Question: wxpython: How to change TreeListCtrl headers background color?
See picture:

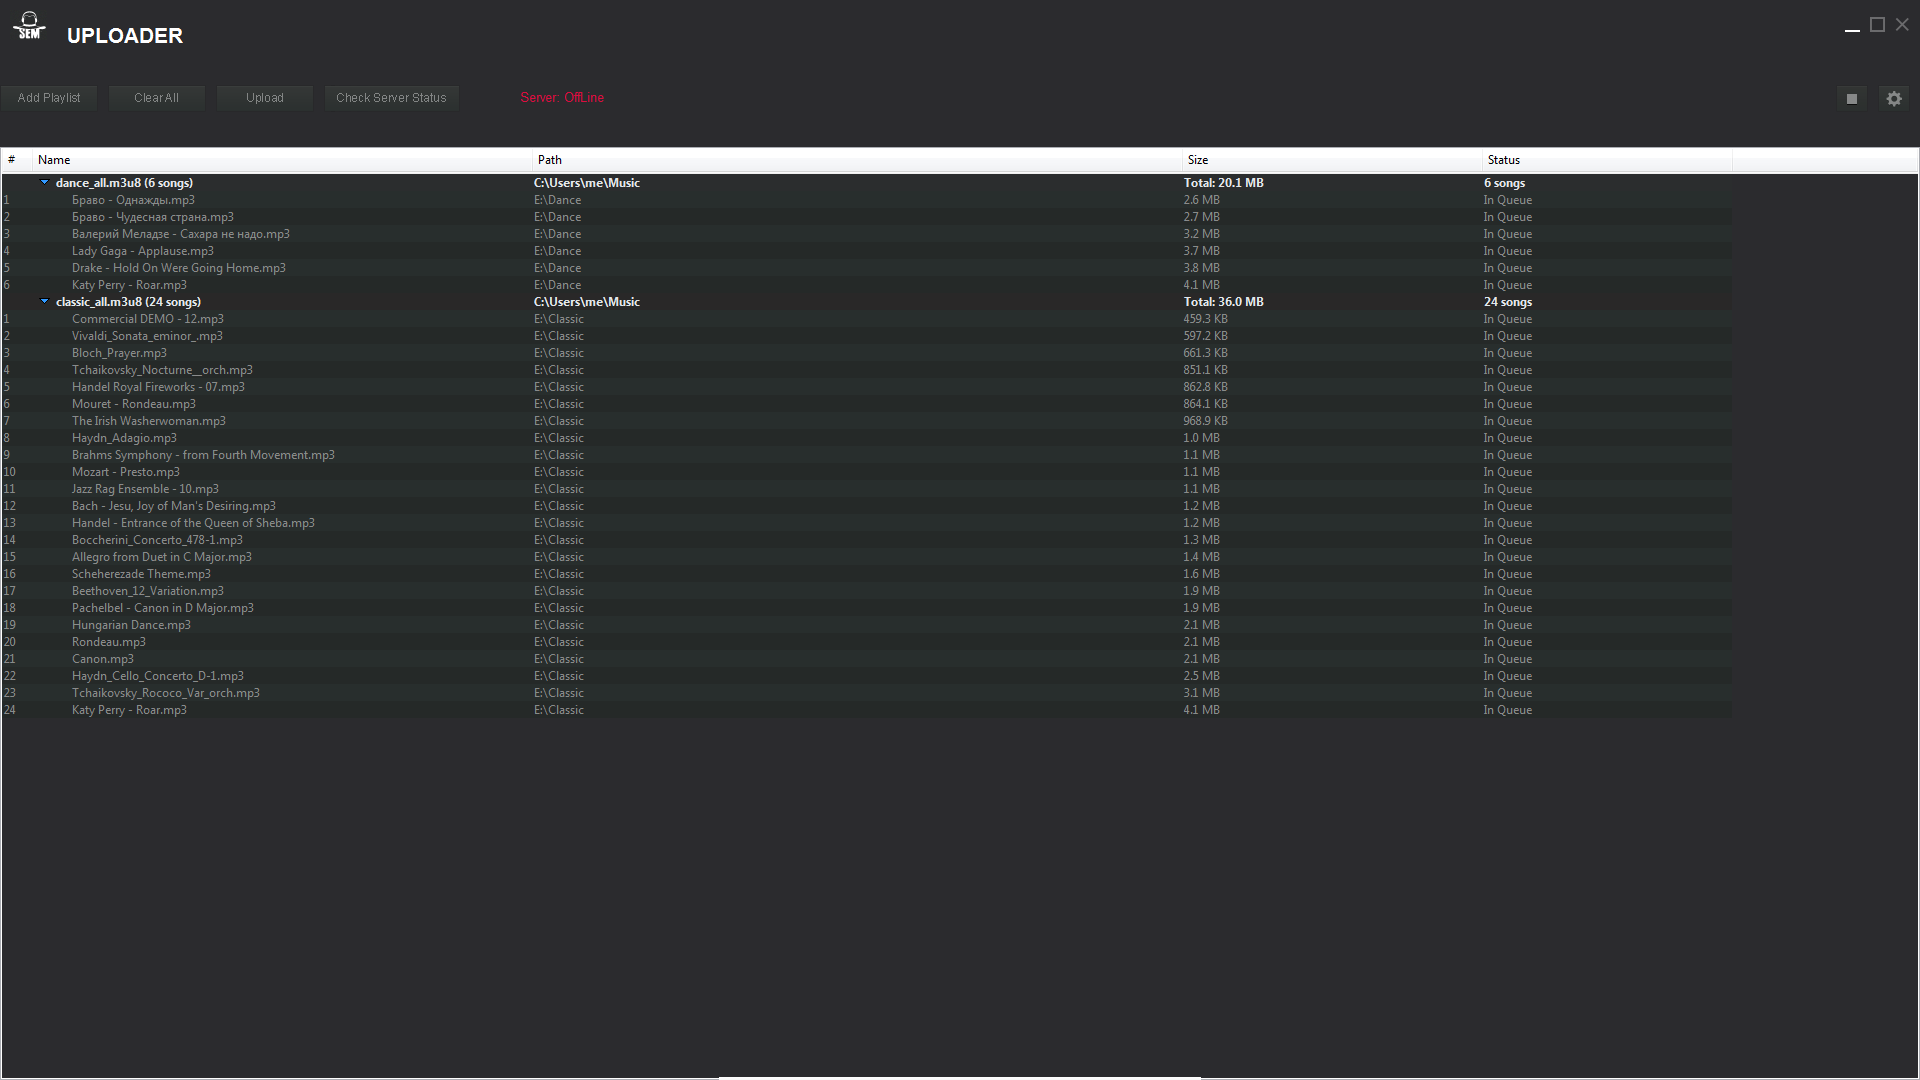
Answer: The TreeListCtrl does not support that option as far as I can tell. While it appears to be a custom widget, it is also a wrapped C++ widget, so the ability to change its behavior easily is difficult.
Fortunately there is the HyperTreeList, which is a pure Python implementation of basically the same widget. It provides a custom renderer that you can use to change the column colors with. You can see an example in the wxPython demo package.